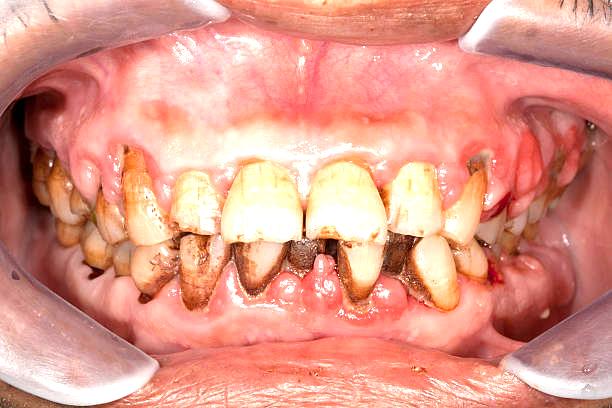
Condition: Gingivitis